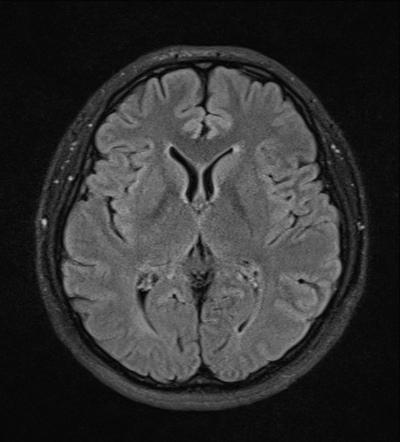
Label: notumor